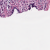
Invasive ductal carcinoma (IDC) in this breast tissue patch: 1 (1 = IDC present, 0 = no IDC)